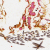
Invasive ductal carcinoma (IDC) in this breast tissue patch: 0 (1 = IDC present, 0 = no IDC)